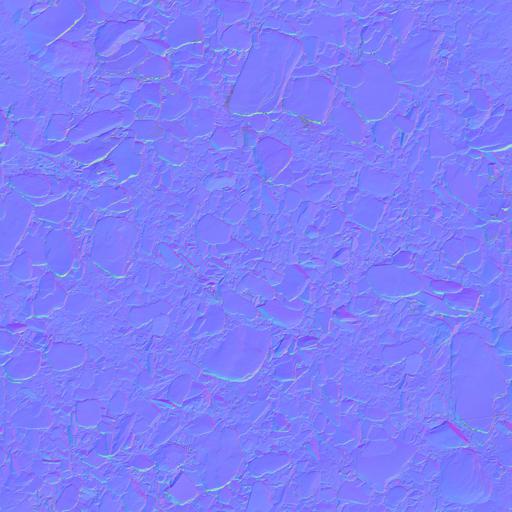
bed flat gray grey river rocks